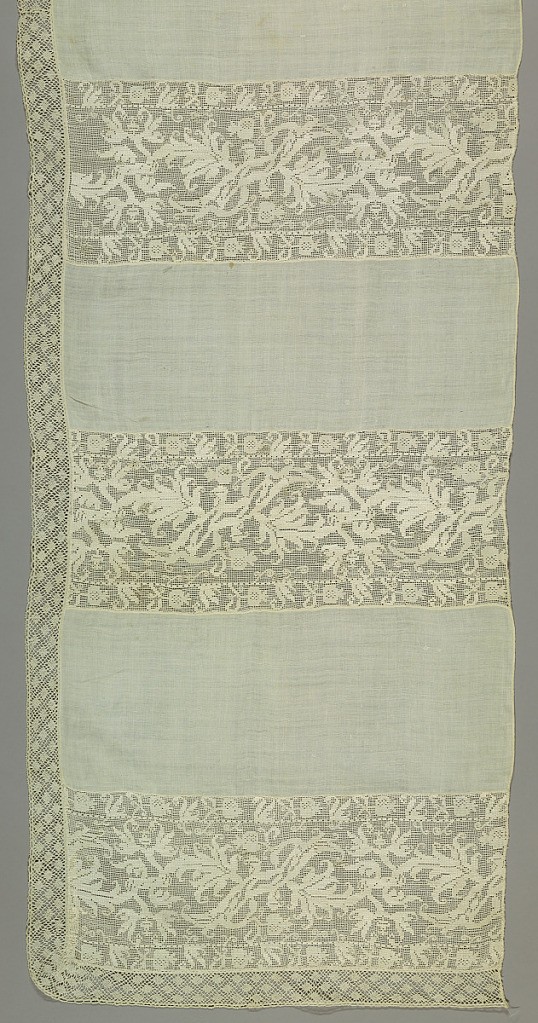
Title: Altar frontal
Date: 17th century
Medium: linen Technique: needlework on knotted net
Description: Small altar frontal with five perpendicular strips of drawn work with a darned pattern of pomegranates and larger leaves in a vine design. Bottom and edge trimmed with narrow bobbin lace.